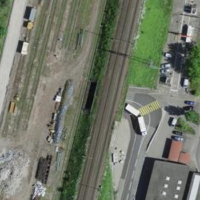
EUNIS habitat code: 57
Species observed at this site:
Melilotus officinalis